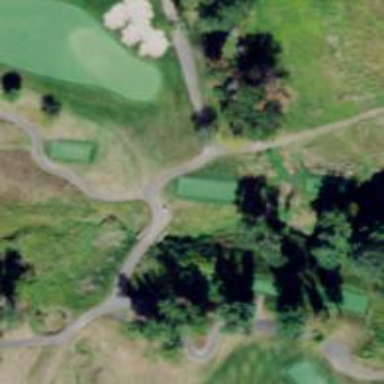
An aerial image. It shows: Path bridge over golf path.